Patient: sex M, age 35
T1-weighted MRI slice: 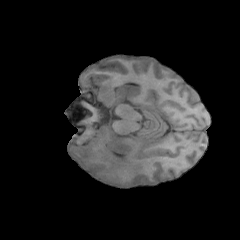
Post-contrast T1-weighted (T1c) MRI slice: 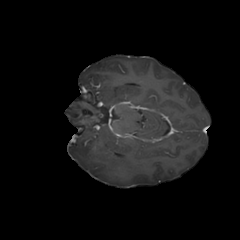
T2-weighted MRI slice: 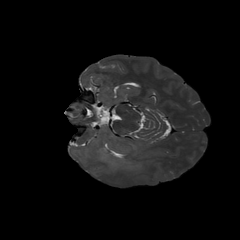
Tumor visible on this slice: yes
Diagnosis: Astrocytoma, IDH-wildtype
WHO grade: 2